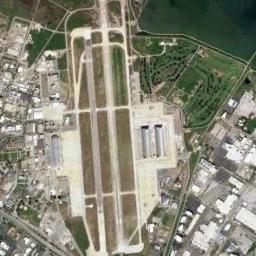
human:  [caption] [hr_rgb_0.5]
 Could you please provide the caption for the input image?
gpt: An airport is surrounded by many buildings and fields .

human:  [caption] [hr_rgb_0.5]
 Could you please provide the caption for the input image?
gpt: A complex airport with many runways and buildings is surrounded by a residential area and green spaces .

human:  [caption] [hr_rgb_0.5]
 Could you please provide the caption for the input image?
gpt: There are many buildings near the airport, And no vegetation near the airport .

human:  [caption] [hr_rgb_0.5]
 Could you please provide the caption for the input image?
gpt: An airport with some parallel runways and a white building on the lawn while dense residential areas and a lake beside .

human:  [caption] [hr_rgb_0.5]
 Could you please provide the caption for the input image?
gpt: The airport is surrounded by meadows and buildings .